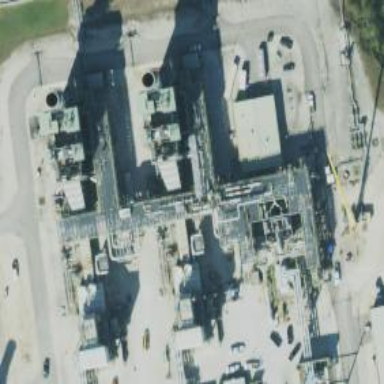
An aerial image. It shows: Gas-powered generator.